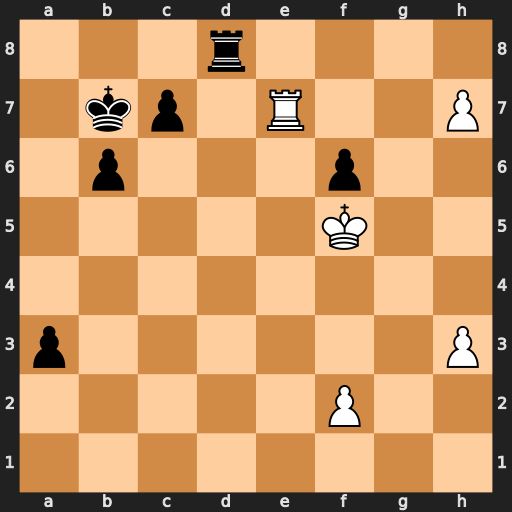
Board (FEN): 3r4/1kp1R2P/1p3p2/5K2/8/p6P/5P2/8
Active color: w
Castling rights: -
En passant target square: -
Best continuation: Re3 a2 Ra3